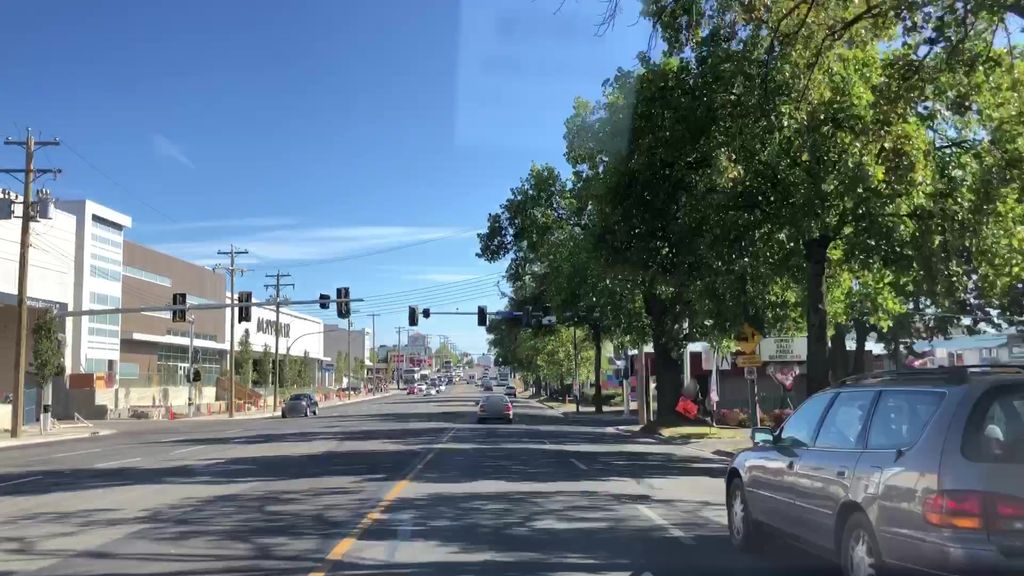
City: victoria